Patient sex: M
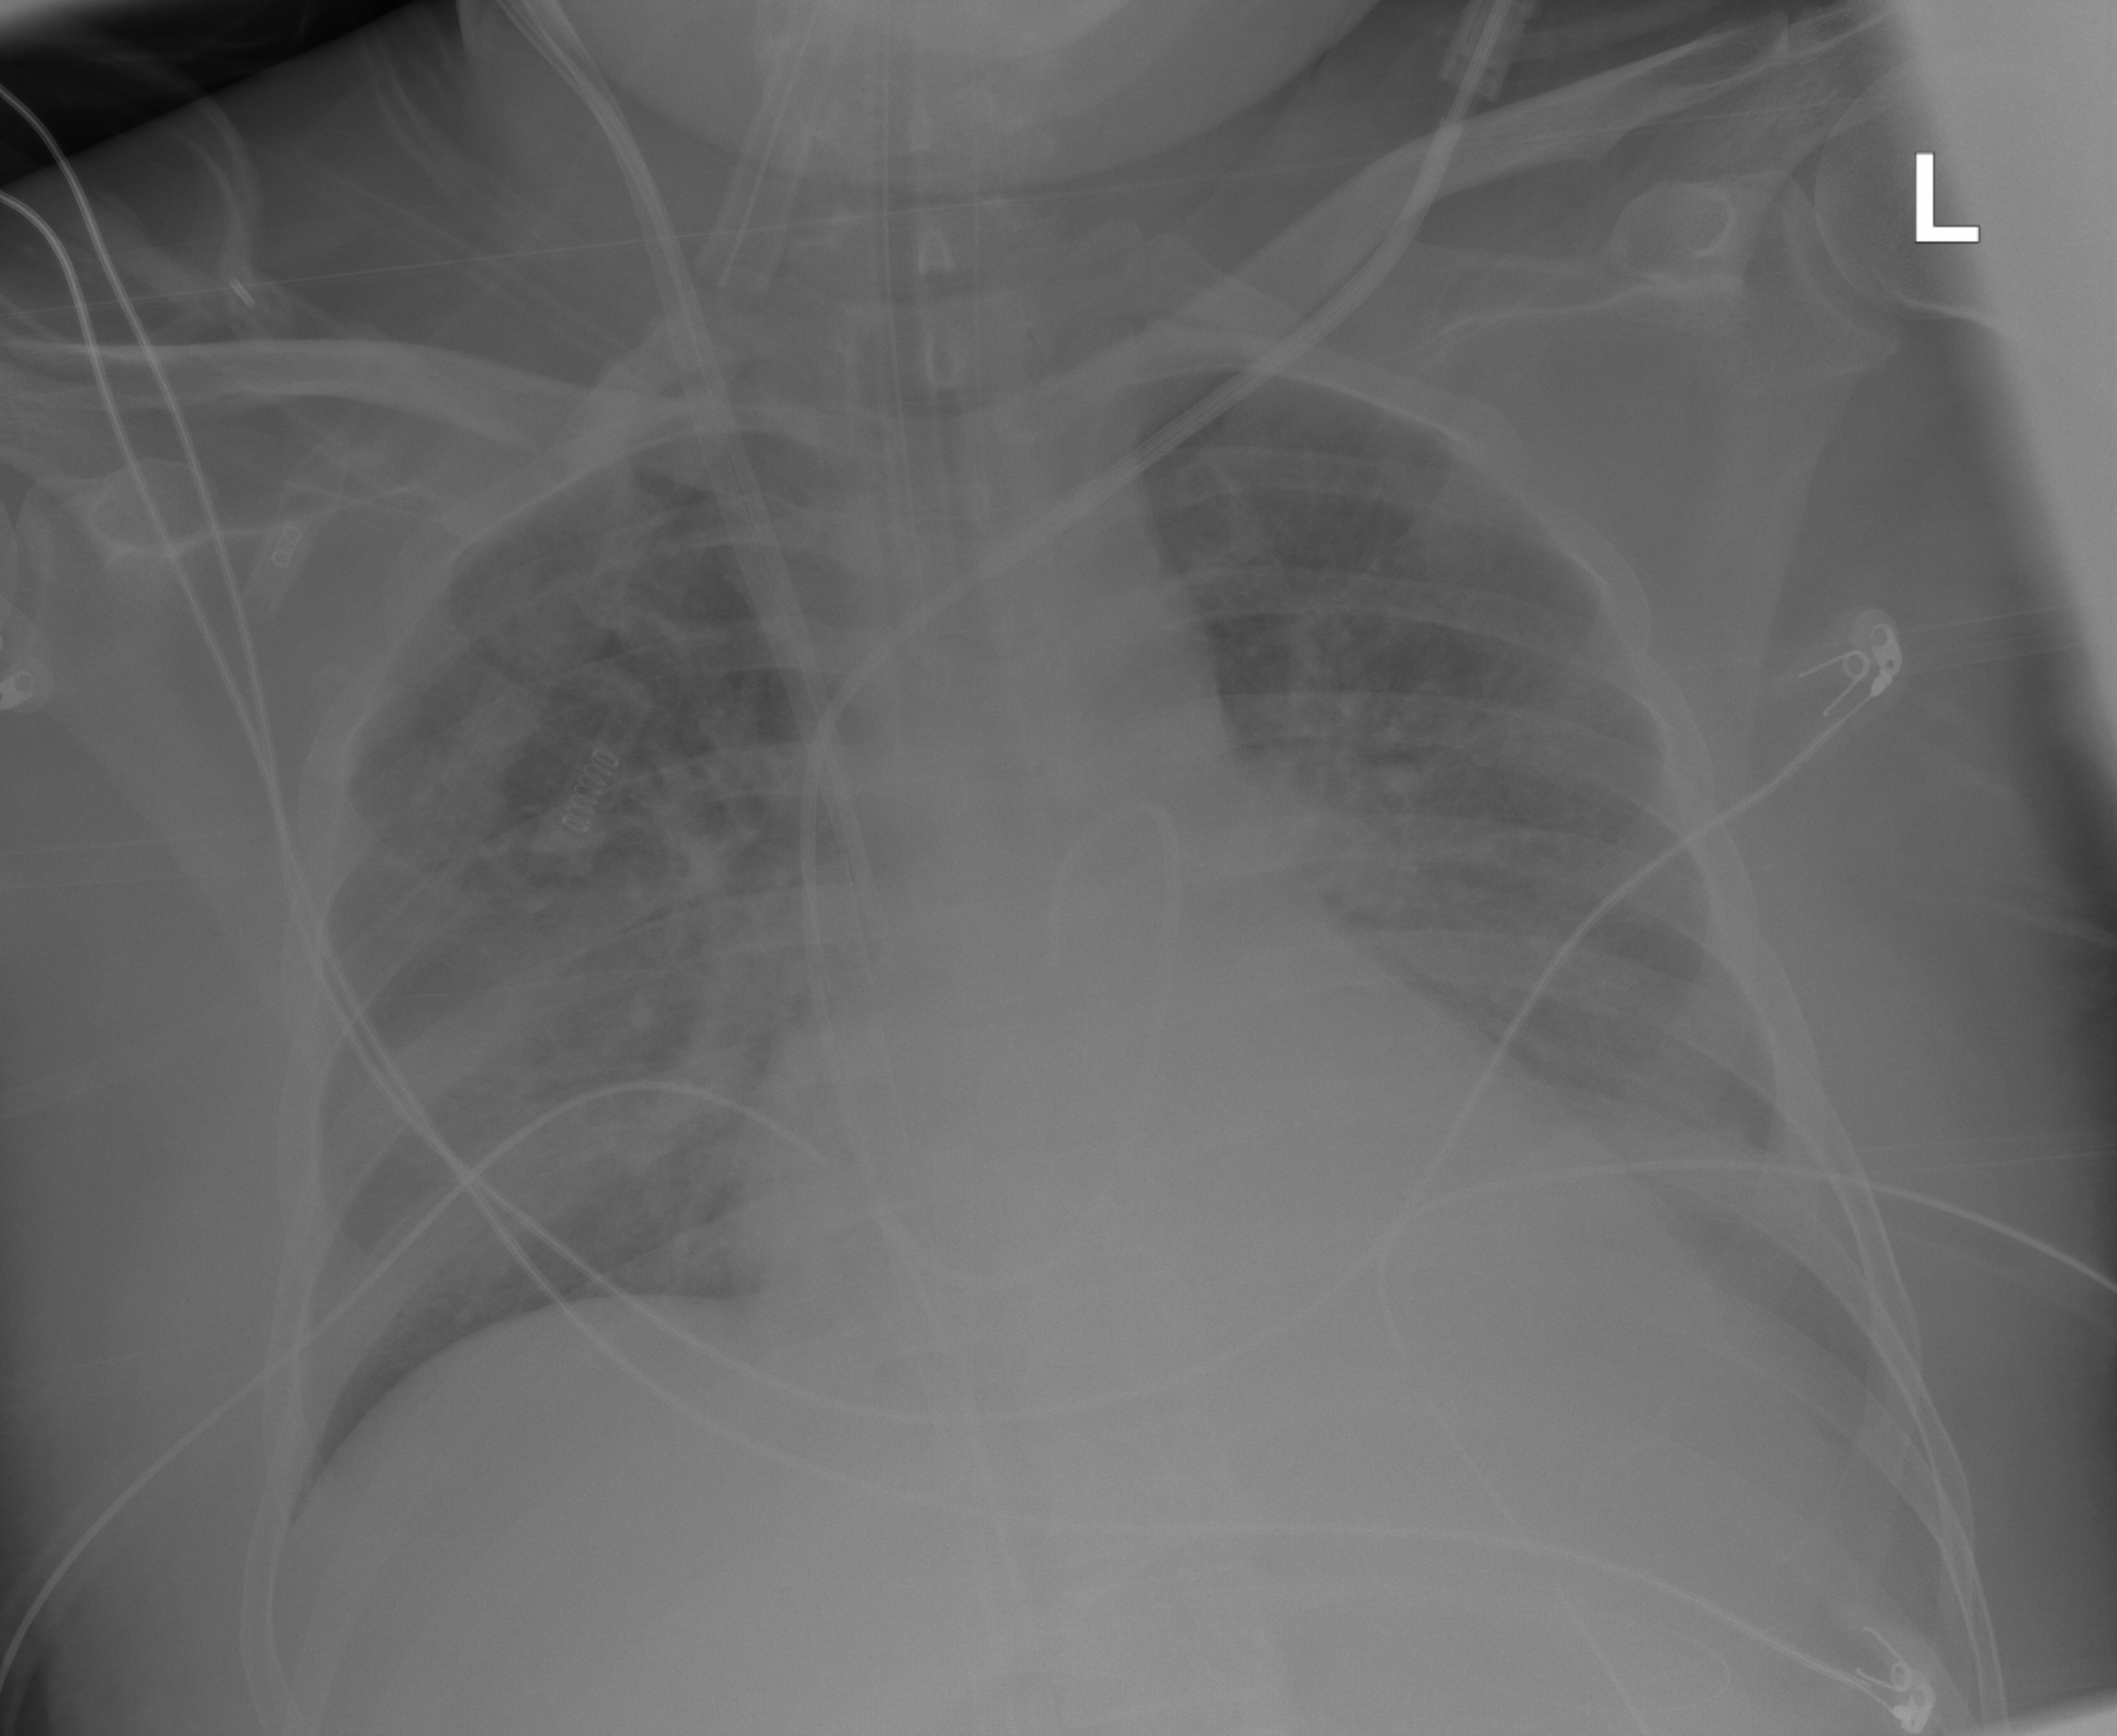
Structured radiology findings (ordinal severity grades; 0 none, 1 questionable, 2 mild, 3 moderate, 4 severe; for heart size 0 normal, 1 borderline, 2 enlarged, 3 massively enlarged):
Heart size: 2
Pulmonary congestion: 2
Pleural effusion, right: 0
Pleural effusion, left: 2
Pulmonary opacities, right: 2
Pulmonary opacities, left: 2
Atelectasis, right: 2
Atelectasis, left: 0